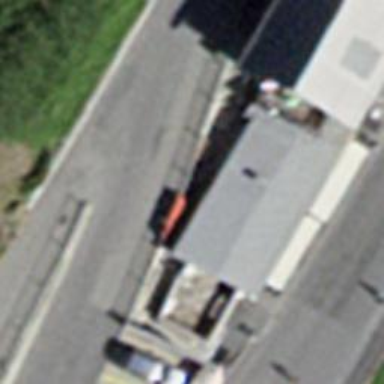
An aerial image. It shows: Cafe.